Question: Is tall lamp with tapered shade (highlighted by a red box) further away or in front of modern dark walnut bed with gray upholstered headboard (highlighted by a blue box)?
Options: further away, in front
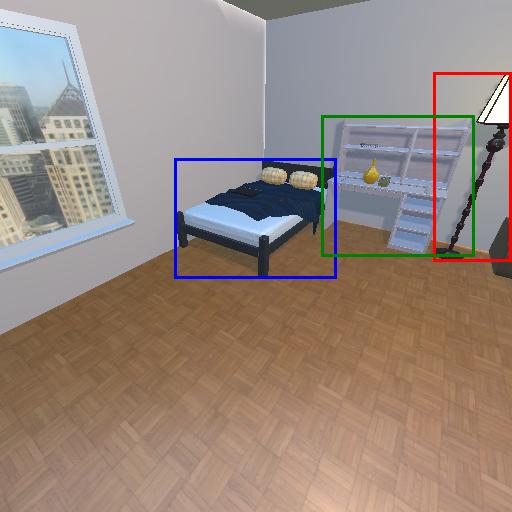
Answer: further away